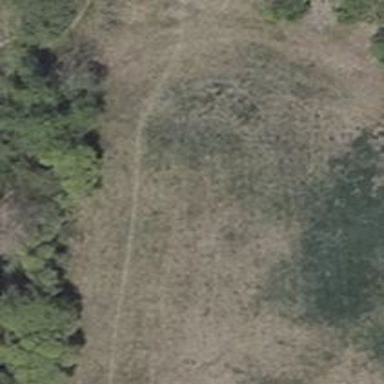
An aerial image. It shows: Grassy track road with grade 4 track type.